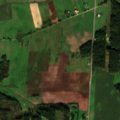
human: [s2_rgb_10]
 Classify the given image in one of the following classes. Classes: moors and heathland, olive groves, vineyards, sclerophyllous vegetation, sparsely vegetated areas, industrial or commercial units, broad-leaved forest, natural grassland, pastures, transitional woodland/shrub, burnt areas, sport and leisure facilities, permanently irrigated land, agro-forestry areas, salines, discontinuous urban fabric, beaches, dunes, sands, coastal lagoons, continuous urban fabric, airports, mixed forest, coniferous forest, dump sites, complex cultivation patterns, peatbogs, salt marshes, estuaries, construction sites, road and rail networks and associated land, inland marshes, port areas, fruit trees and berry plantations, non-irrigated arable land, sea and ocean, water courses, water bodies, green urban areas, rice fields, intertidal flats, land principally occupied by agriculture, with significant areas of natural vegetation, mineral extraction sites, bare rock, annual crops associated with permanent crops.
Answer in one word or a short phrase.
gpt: non-irrigated arable land, complex cultivation patterns, coniferous forest